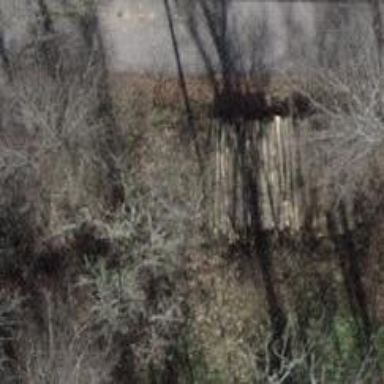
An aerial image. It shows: Brown bench.